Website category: university
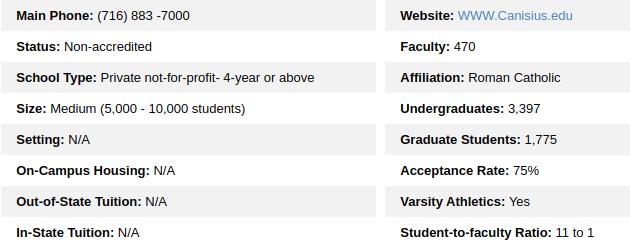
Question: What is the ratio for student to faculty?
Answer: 11 to 1

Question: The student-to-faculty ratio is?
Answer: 11 to 1